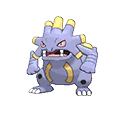
Pok\u00e9mon: exploud